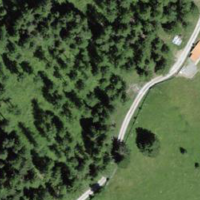
EUNIS habitat code: 43
Species observed at this site:
Ajuga pyramidalis